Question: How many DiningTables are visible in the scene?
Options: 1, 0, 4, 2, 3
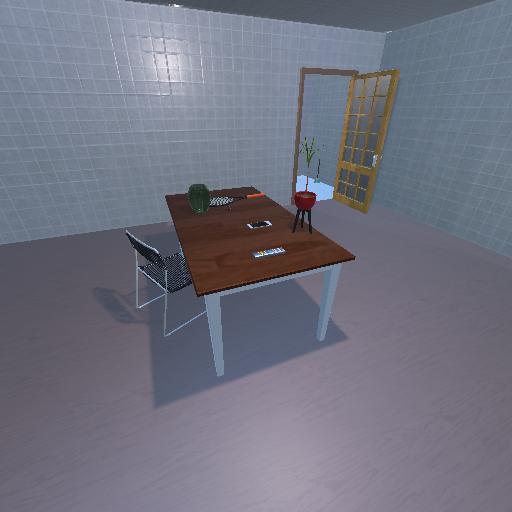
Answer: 1